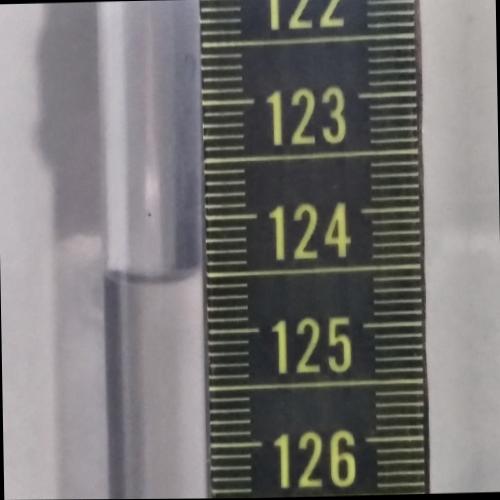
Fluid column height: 124.5 cm